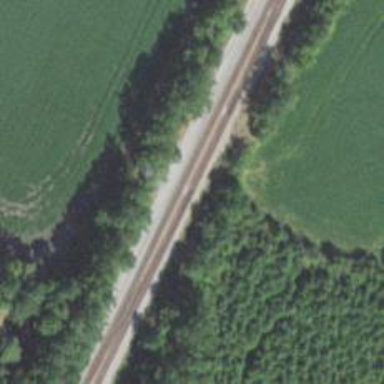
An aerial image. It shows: Railway track.